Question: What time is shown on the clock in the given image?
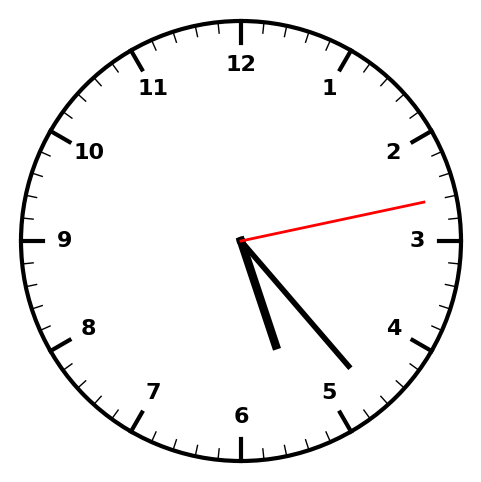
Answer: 05:23:13